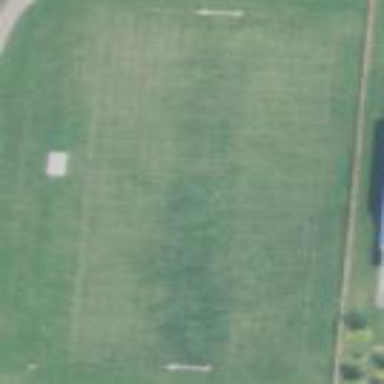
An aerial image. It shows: Soccer pitch for leisure land activities.